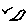
Label: bird